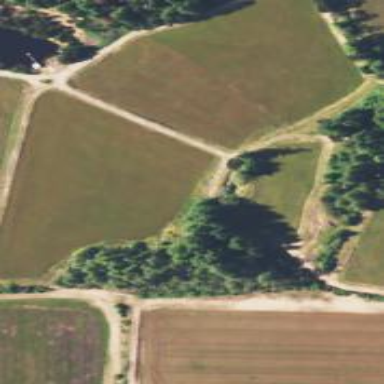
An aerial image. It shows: Farmland with cranberries as the main crop.